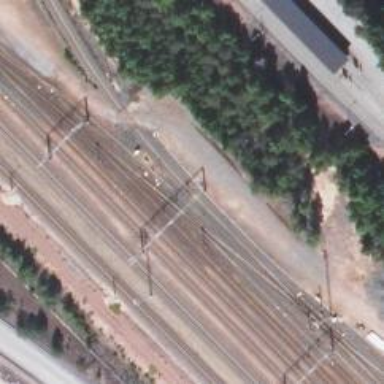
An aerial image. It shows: Wedge is used for the railway derail.